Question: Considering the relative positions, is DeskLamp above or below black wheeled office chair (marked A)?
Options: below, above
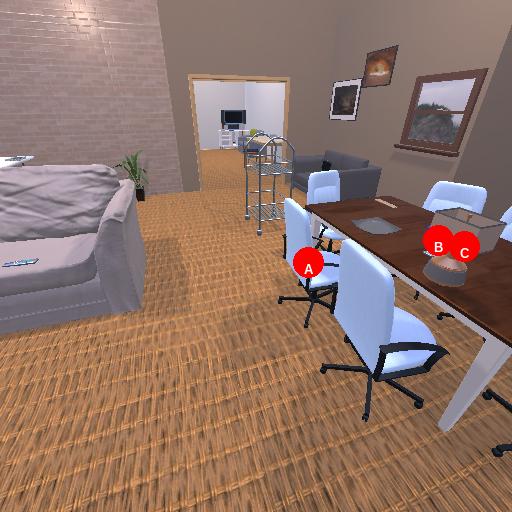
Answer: below